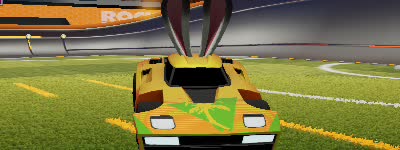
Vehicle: breakout